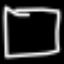
Label: square